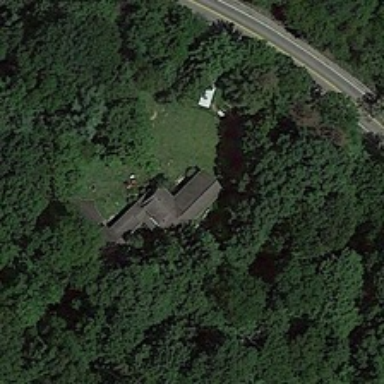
A building near a road is surrounded by many green trees .